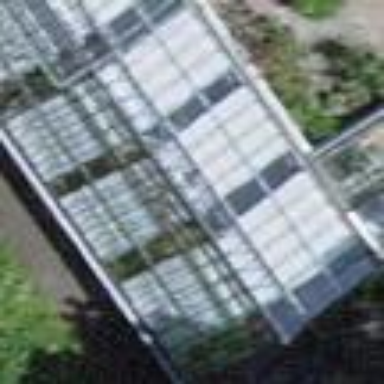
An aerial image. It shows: Greenhouse.